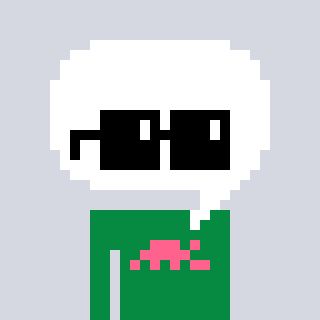
a pixel art character with square black sunglasses, a speech bubble-shaped head and a green-colored body on a cool background